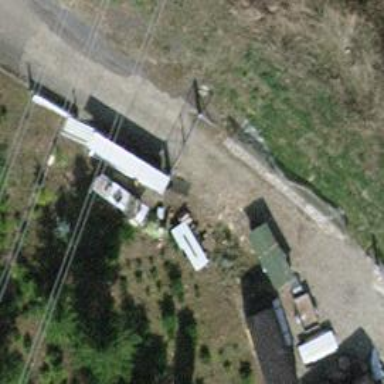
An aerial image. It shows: Gate.